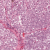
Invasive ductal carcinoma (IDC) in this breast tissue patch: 0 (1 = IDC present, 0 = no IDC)